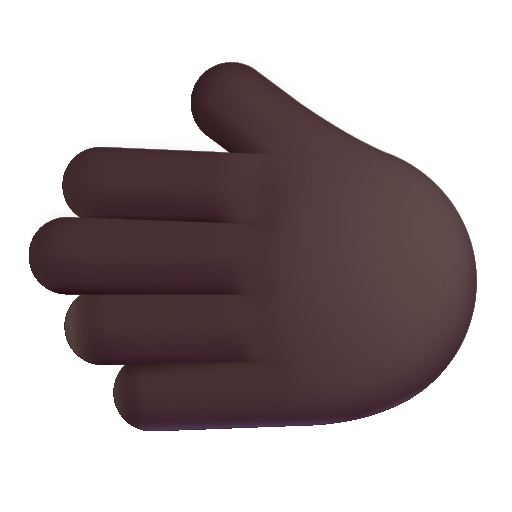
leftwards hand color dark